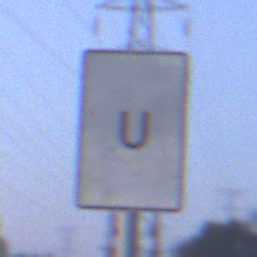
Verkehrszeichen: AnkuendigungOderFortsetzungUmleitungOhnePfeilsymbol
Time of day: SunriseSunset
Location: Outdoor (Nature)
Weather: Clear
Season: NotSpecified
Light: Natural